Question:
i m trying to implement a dropdown on right click using this directive <URL> in angularjs. This directive works fine in firefox but doesnt close the old menu while opening a different one when using ' google chrome'. Any idea how can i make changes to it.
Here is the <URL>
'''
(function(angular) {
var ngContextMenu = angular.module('directive.contextMenu', []);
ngContextMenu.directive('cellHighlight', function() {
return {
restrict: 'C',
link: function postLink(scope, iElement, iAttrs) {
iElement.find('td')
.mouseover(function() {
$(this).parent('tr').css('opacity', '0.7');
}).mouseout(function() {
$(this).parent('tr').css('opacity', '1.0');
});
}
};
});
ngContextMenu.directive('context', [
function() {
return {
restrict: 'A',
scope: '@&',
compile: function compile(tElement, tAttrs, transclude) {
return {
post: function postLink(scope, iElement, iAttrs, controller) {
var ul = $('#' + iAttrs.context),
last = null;
ul.css({
'display': 'none'
});
$(iElement).bind('contextmenu', function(event) {
event.preventDefault();
ul.css({
position: "fixed",
display: "block",
left: event.clientX + 'px',
top: event.clientY + 'px'
});
last = event.timeStamp;
});
//$(iElement).click(function(event) {
// ul.css({
// position: "fixed",
// display: "block",
// left: event.clientX + 'px',
// top: event.clientY + 'px'
// });
// last = event.timeStamp;
//});
$(document).click(function(event) {
var target = $(event.target);
if (!target.is(".popover") && !target.parents().is(".popover")) {
if (last === event.timeStamp)
return;
ul.css({
'display': 'none'
});
}
});
}
};
}
};
}
]);
})(window.angular);
'''
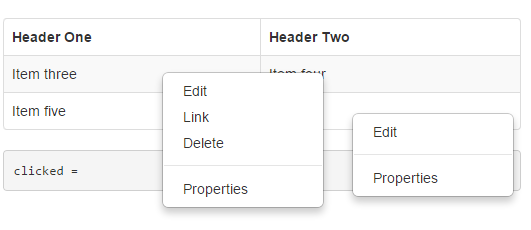
Answer: Change the .click event to .mouseup event and it will work with chrome.
'''
$(document).mouseup(function(event) {
var target = $(event.target);
if (!target.is(".popover") && !target.parents().is(".popover")) {
if (last === event.timeStamp)
return;
ul.css({
'display': 'none'
});
}
});
'''
I faced the same problem, and it worked for me. :)